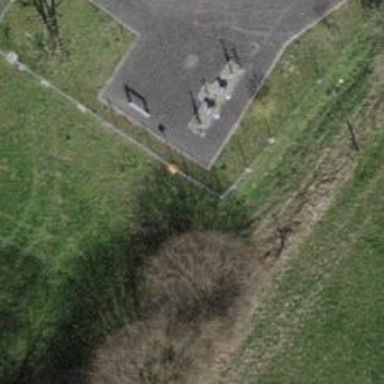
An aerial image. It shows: Aerial marker.